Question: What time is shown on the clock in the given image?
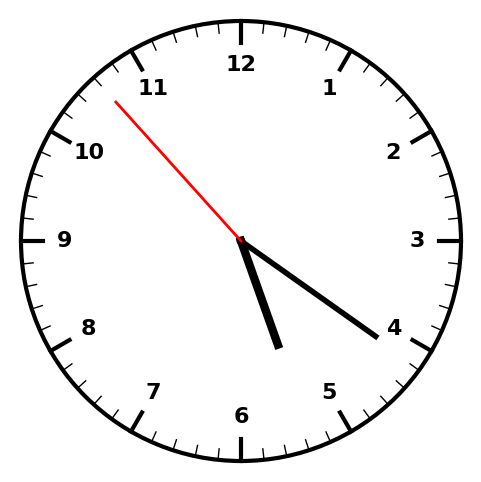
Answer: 05:20:53